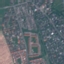
Label: Residential